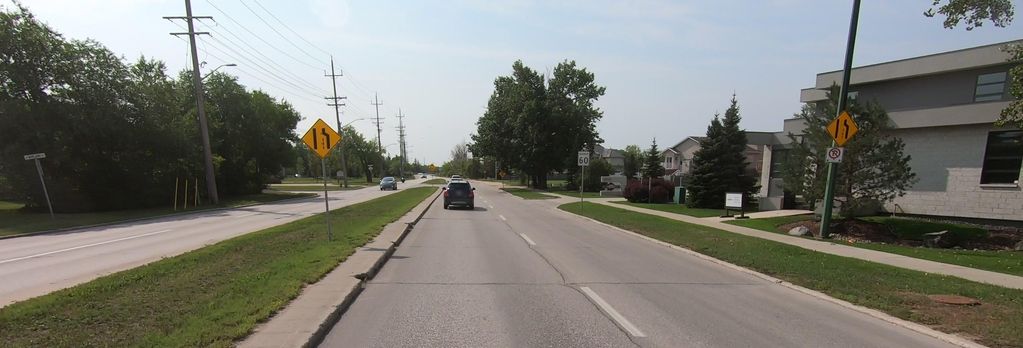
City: winnipeg